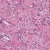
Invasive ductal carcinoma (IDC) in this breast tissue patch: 1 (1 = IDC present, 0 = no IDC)